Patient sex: F
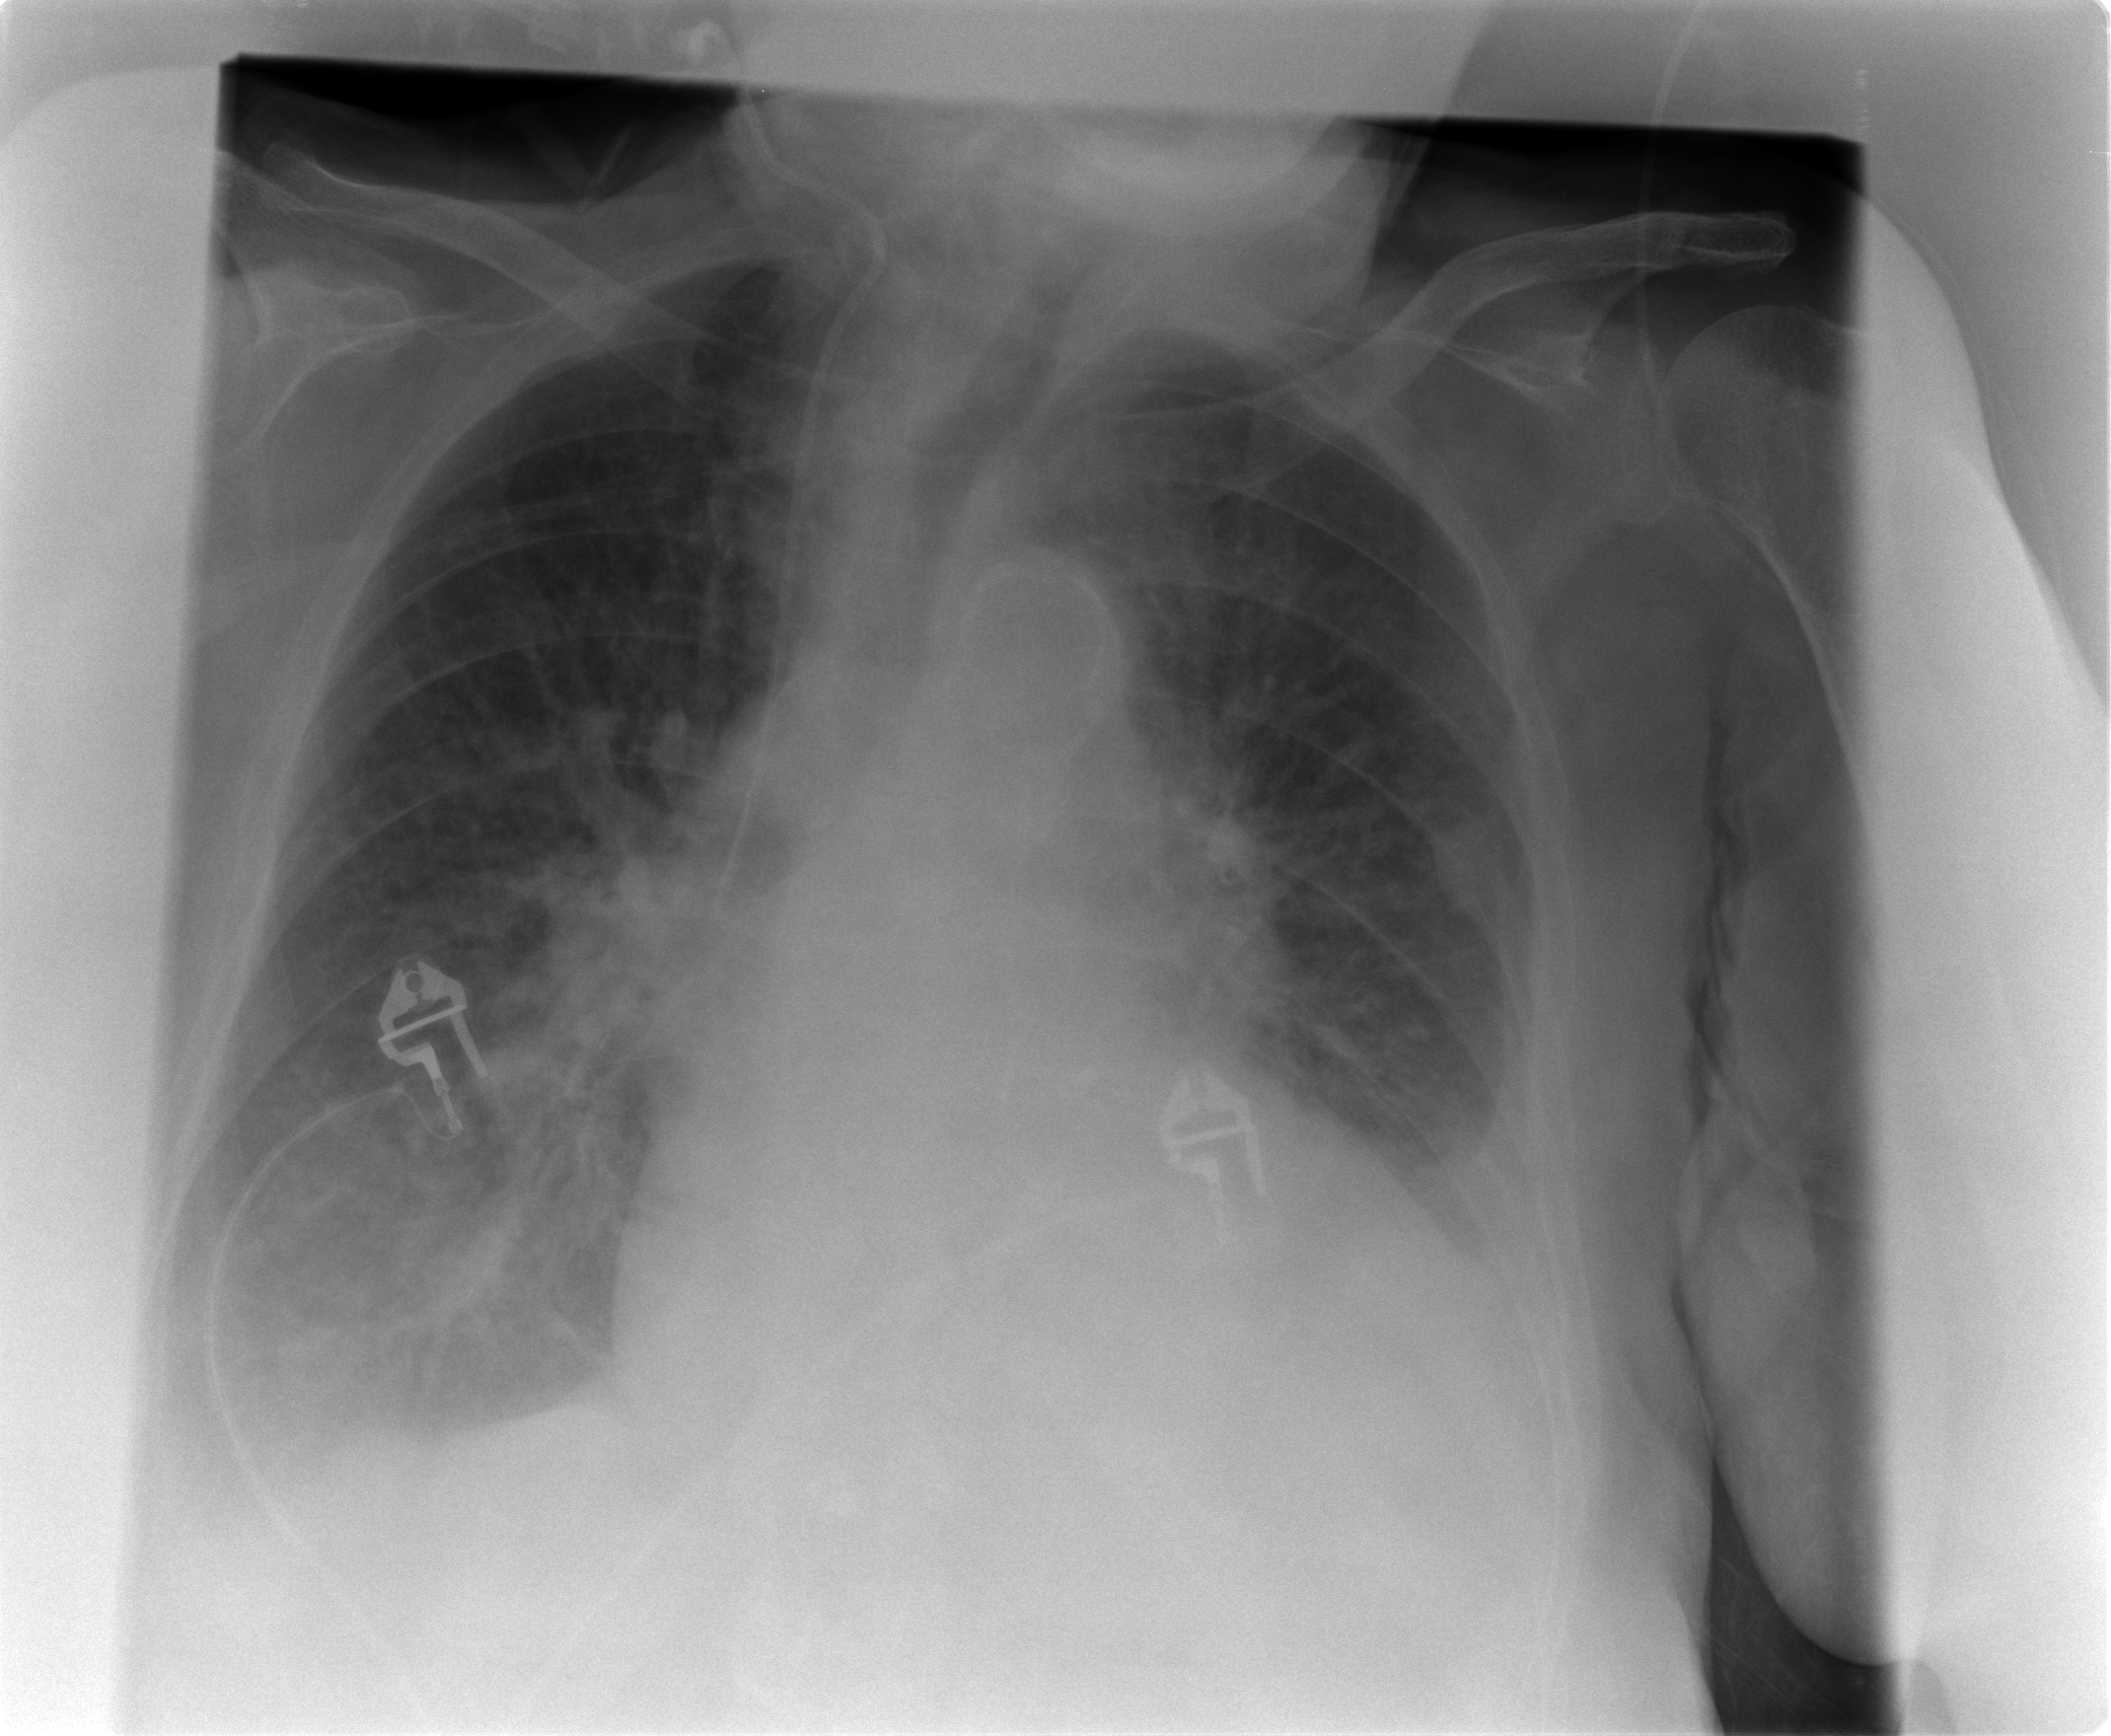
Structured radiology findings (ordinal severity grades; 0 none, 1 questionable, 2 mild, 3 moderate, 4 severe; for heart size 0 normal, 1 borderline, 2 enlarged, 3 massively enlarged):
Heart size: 2
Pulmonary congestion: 2
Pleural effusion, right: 2
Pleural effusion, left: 3
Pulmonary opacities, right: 2
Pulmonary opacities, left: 1
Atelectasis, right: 2
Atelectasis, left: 2